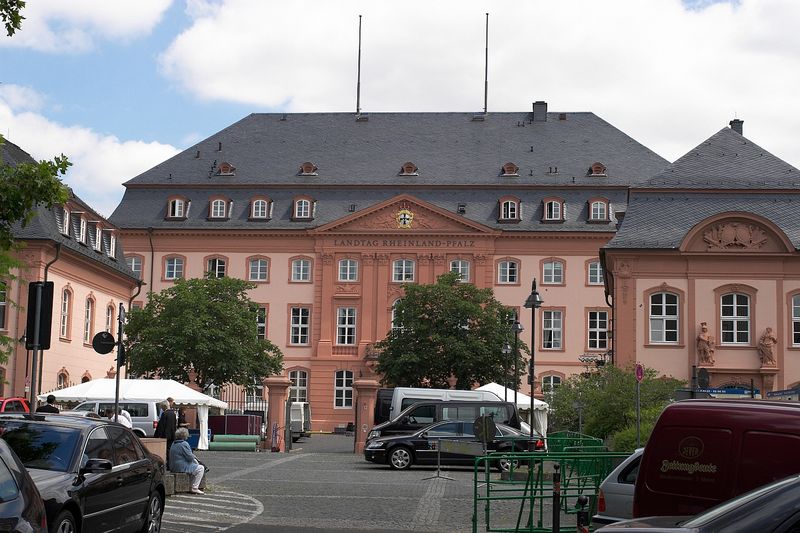
Titel: Deutschhaus (Landtagsgebäude) in Mainz
Künstler: Freiherr von Ritter zu Grünstein
Standort: Mainz (EU - D - RP)
Schlagwörter: himmel, bäume, grün, menschen, stadt, fenster, grau, laterne, schwarz, strasse, säule, säulen, dach, gebäude, haus, rot, schloss, zaun, architektur, barock, stein, gitter, klassizismus, personen, rosa, fassade, modern, giebel, mauer, markt, platz, auto, zeitgenössisch, tor, foto, fotografie, eingang, schild, gauben, kapitell, portal, wappen, skulpturen, sandstein, residenz, schiefer, mansarde, marktplatz, gaube, pavillon, klassik, pavillion, autos, zelt, mittelrisalit, parkplatz, satteldach, rhein, skultpur, vorderfront, stadthaus, landtag, belle etage, verwaltungsbau, pfalz, mainz, schieferdach, rheinland, rheinland-pfalz, buntsandstein, landtag rheinland-pfalz, blendsäule, bruchsal